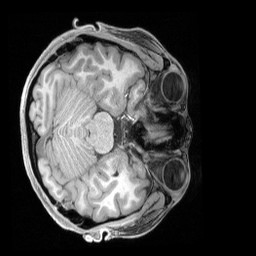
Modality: T1w
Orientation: axial
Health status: healthy
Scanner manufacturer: siemens
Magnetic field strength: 3 T
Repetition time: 2.4 s
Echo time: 0.00201 s